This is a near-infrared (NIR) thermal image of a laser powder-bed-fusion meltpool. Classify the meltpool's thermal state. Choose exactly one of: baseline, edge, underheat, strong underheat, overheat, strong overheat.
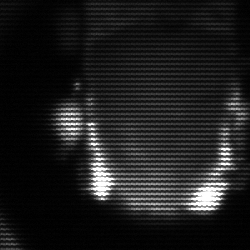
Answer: baseline